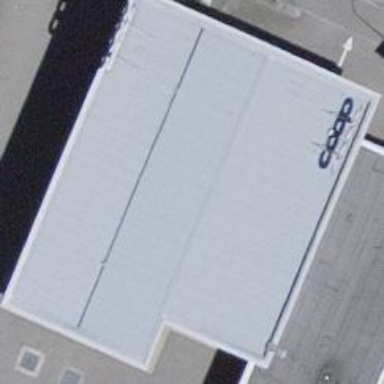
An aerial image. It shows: View of roof of building.